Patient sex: F
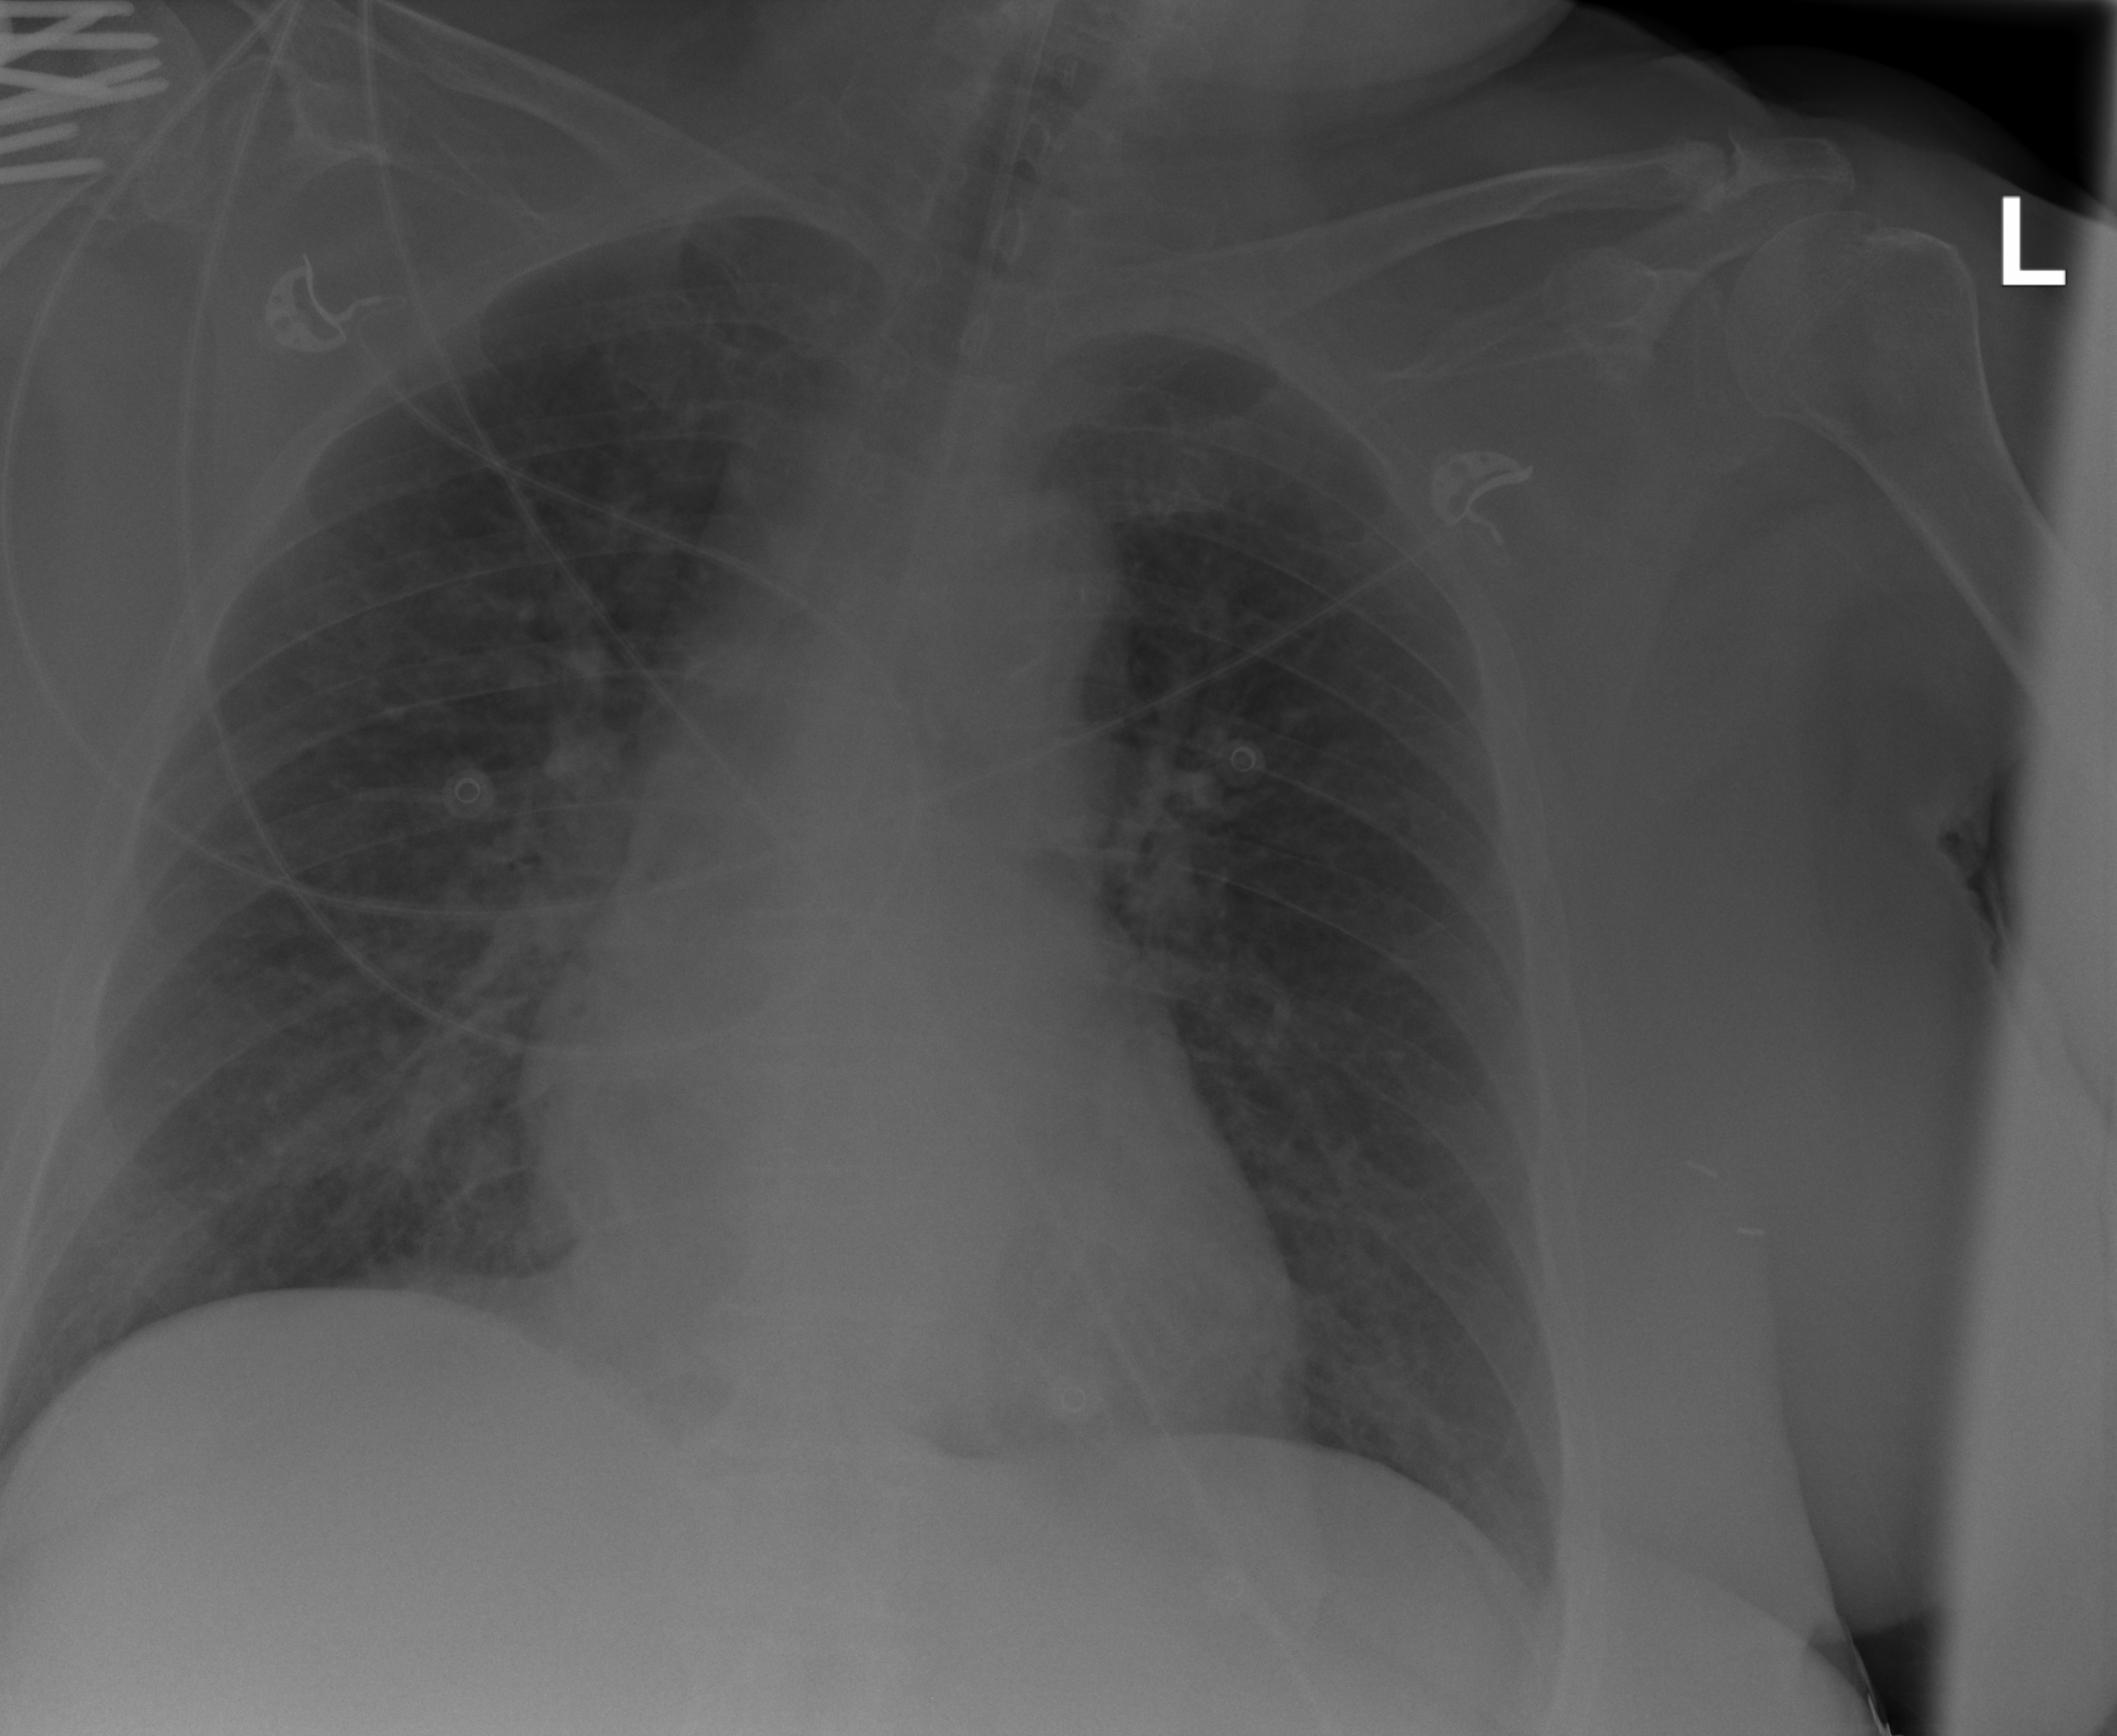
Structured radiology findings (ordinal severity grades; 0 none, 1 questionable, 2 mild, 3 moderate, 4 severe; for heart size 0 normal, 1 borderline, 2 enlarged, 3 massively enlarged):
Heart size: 1
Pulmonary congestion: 1
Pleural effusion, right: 0
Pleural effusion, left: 0
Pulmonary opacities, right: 1
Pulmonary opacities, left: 0
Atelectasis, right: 0
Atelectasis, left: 0